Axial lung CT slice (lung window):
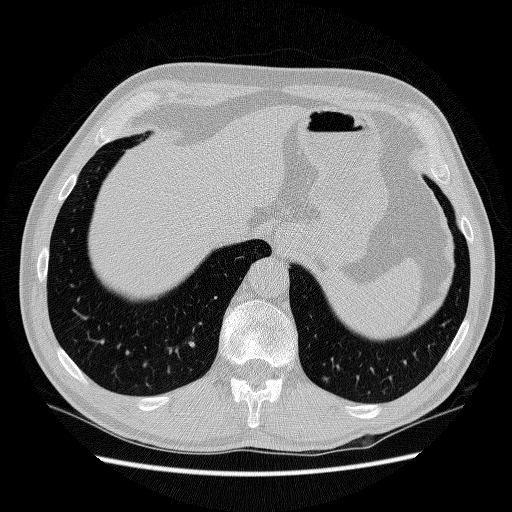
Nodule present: no